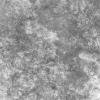
Atmospheric dust classification: not_dusty